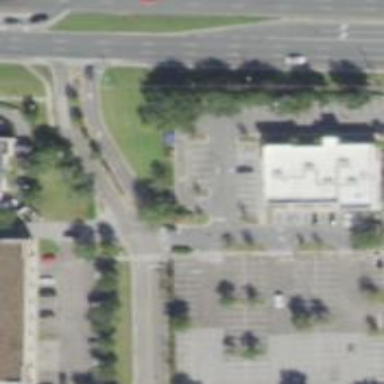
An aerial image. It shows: Parking space.